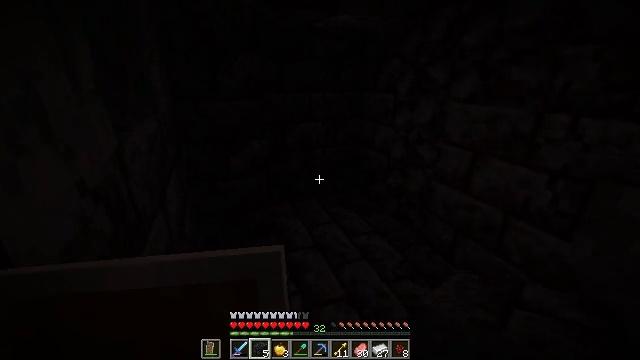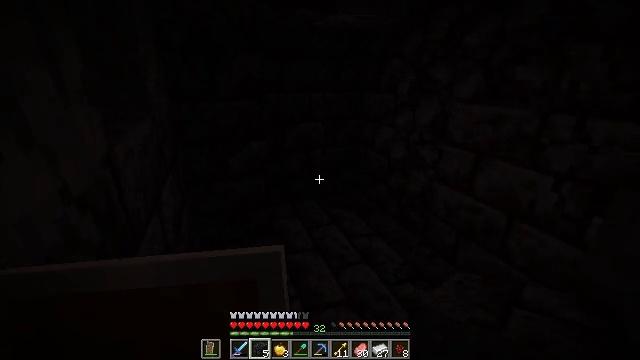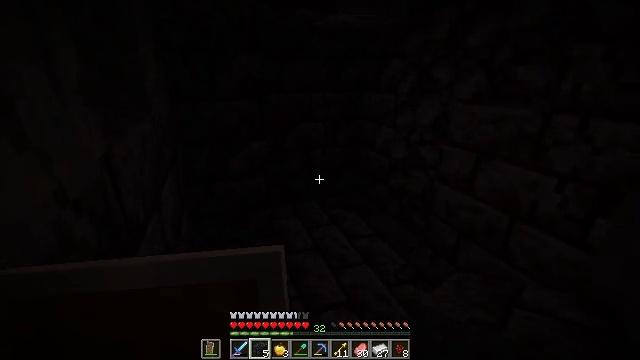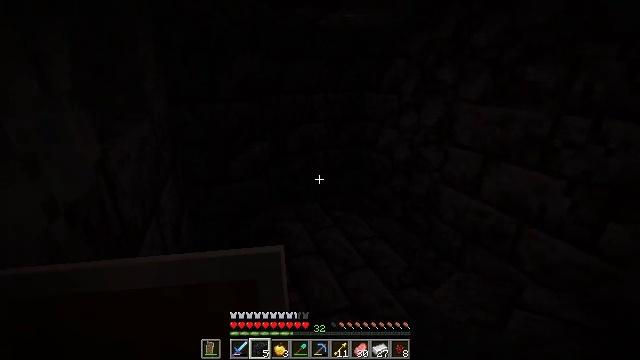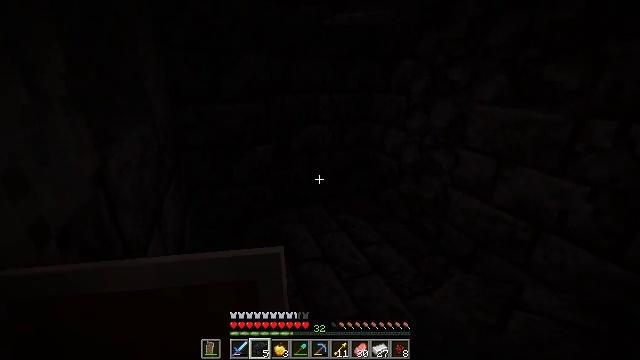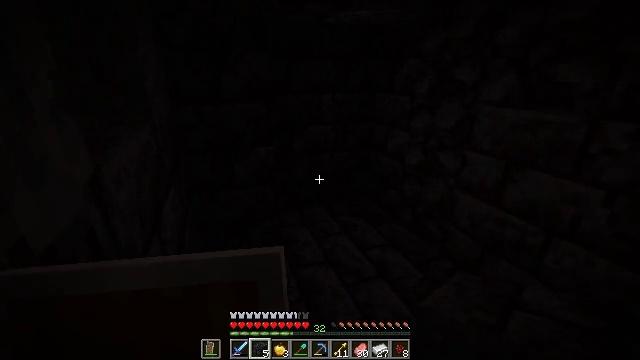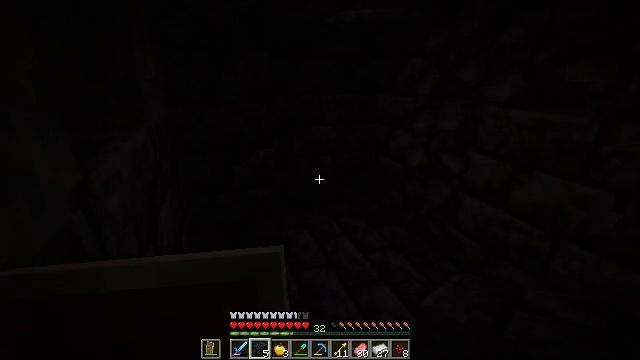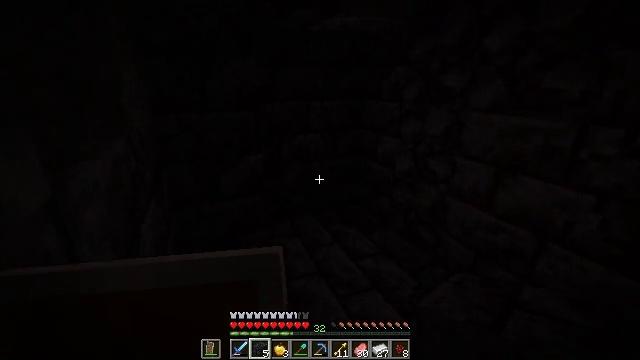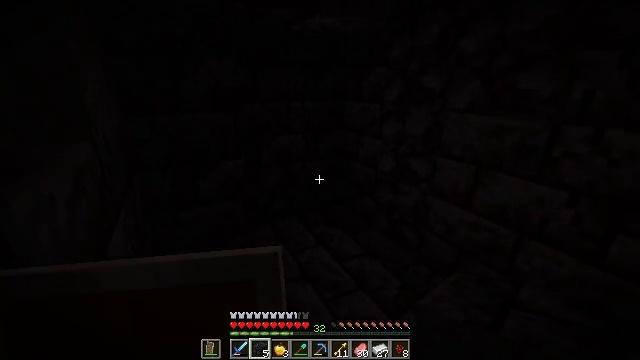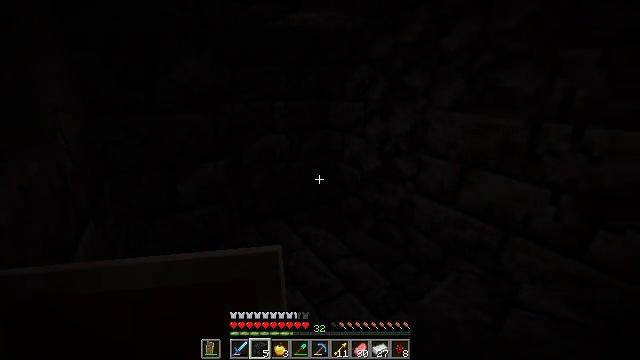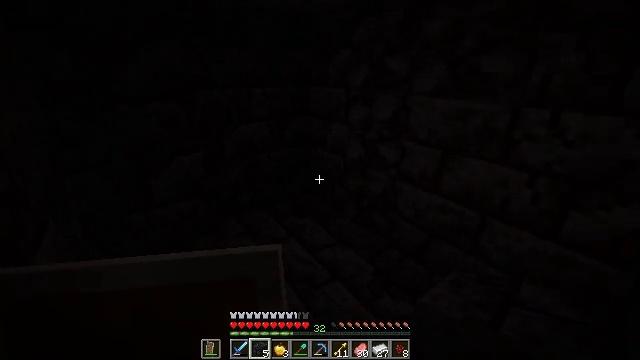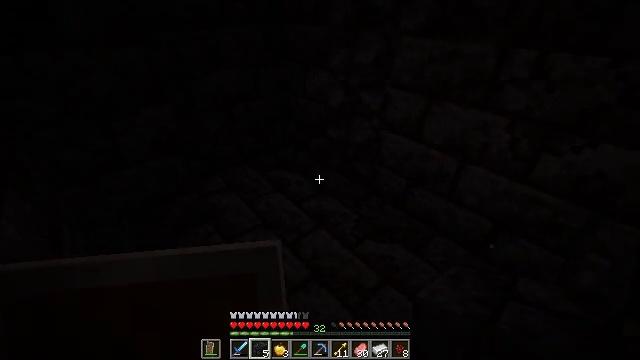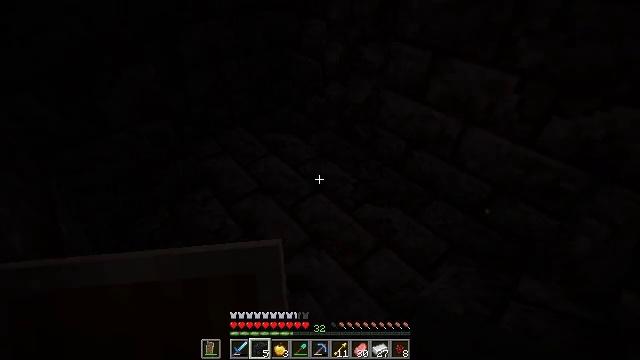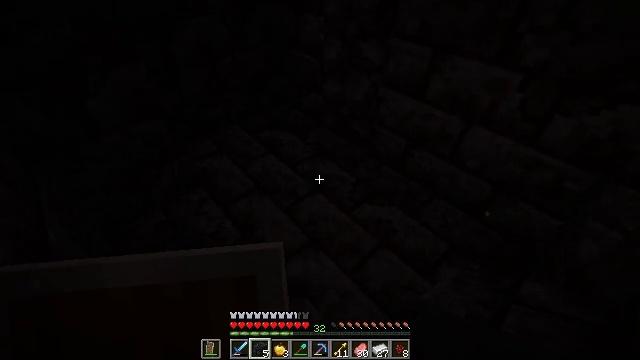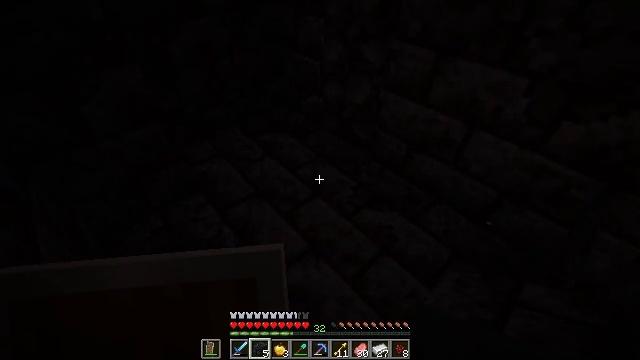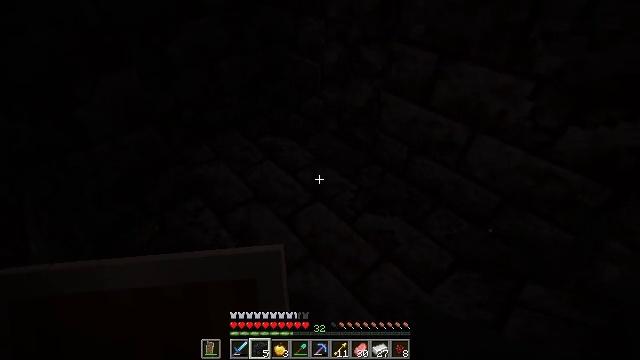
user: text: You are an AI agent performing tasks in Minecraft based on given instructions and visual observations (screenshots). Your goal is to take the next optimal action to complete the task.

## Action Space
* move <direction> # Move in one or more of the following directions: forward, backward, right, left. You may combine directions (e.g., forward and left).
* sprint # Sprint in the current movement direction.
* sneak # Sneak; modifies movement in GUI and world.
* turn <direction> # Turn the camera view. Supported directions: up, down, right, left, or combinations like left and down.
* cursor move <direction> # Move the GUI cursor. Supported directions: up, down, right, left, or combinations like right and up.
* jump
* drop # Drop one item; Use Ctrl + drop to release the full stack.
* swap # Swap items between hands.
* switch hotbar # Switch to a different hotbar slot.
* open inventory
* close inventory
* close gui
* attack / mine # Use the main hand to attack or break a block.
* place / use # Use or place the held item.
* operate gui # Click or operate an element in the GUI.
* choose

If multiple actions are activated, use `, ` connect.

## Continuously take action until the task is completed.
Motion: motion action
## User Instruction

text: Open the furnace and craft nether bricks with netherrack.
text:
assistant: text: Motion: move forward, sneak
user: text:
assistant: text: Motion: move forward and move left, sneak
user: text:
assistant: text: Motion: move forward and move left, sneak
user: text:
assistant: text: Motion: move forward and move left, sneak
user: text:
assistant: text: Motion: move forward, sneak
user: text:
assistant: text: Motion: move forward, sneak
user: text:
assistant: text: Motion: move forward, sneak, turn right and up
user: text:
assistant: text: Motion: move forward, sneak, turn right
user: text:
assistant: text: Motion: move forward, sneak, turn right
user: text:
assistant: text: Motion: move forward, sneak, turn right and down
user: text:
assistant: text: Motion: move forward, sneak, turn right and down
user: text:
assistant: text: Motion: move forward, sneak, turn down
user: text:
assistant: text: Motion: move forward, sneak, turn down
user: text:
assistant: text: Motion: move forward, sneak
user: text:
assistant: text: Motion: move forward, sneak
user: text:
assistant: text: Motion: move forward, sneak
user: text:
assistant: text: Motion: move forward, sneak
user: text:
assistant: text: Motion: move forward, sneak
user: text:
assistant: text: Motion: move forward
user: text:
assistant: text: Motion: move forward
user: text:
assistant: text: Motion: move forward
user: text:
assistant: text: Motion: move forward
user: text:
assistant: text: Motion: move forward
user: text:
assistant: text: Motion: move forward
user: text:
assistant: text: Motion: move forward, turn left and up
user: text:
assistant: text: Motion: move forward, turn left and up
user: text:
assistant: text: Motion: turn left and up
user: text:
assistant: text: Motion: turn left and up, open inventory
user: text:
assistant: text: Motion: open inventory
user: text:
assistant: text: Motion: open inventory